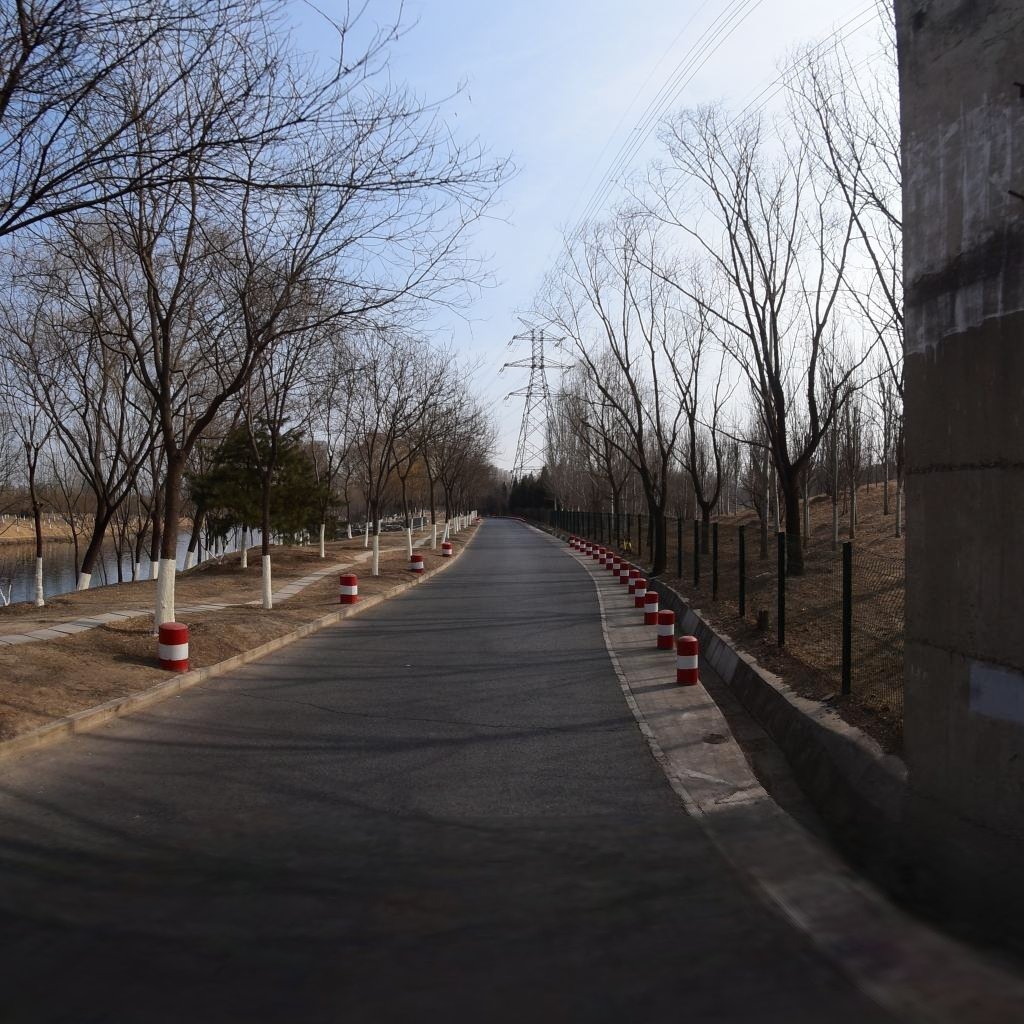
Region: Chaoyang
Road damage annotations: transverse crack